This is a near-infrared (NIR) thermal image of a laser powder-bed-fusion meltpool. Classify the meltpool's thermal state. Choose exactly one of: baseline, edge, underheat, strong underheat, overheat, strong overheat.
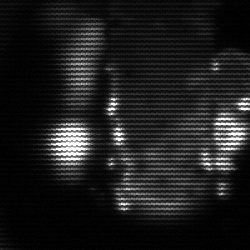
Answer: strong underheat